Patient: sex M, age 45
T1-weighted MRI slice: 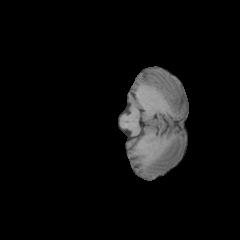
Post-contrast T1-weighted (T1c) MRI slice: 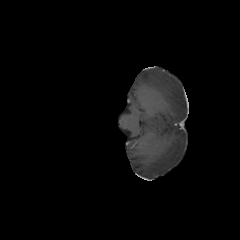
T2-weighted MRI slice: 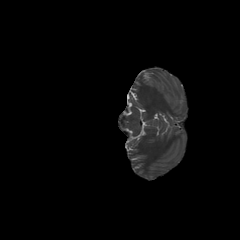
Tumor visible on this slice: no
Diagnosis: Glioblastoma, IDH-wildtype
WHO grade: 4